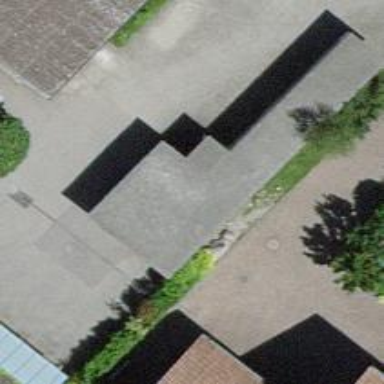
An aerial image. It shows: Garage building.